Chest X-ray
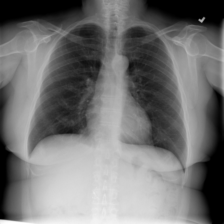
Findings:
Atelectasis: negative
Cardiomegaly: negative
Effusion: negative
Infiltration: negative
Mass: negative
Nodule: negative
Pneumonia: negative
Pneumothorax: negative
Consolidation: negative
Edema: negative
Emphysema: negative
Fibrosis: negative
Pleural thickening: negative
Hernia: negative